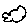
Label: cloud